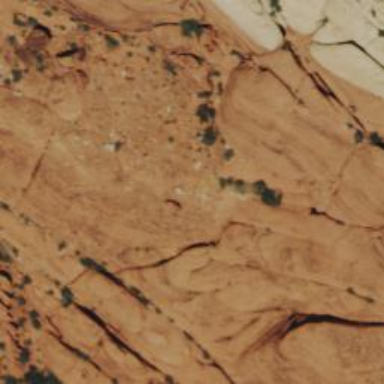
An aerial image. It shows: Red cliff in natural setting.